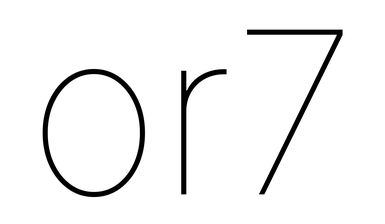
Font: Inter_Thin